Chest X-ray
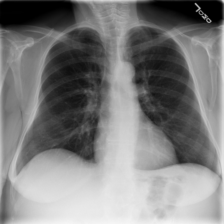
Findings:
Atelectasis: negative
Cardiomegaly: negative
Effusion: negative
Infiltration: negative
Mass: negative
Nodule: negative
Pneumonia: negative
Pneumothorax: negative
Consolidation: negative
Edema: negative
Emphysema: negative
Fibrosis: negative
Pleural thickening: negative
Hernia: negative